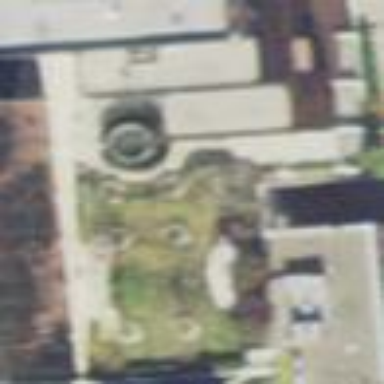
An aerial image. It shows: Part of building.